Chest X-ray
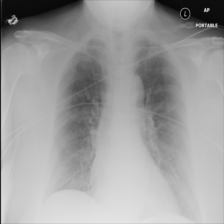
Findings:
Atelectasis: negative
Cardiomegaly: negative
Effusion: negative
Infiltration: negative
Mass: negative
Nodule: negative
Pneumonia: negative
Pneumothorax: negative
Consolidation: negative
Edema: negative
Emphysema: negative
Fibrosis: negative
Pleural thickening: negative
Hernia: negative